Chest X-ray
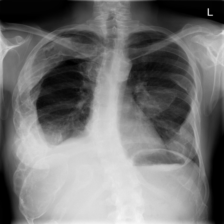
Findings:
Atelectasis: negative
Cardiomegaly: negative
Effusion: negative
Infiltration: negative
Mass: negative
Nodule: negative
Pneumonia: negative
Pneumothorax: negative
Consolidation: negative
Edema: negative
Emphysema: negative
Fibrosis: negative
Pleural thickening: negative
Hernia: negative